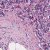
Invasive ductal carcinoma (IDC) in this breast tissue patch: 1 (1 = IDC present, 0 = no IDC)